Field crop: tomato
Growth stage: 2
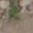
Species: solanum